Question: Currently, my qml looks like this:
'''
TreeView {
id: tree_view
anchors{
fill: parent
margins: 10
}
model: FileSystemModel
clip: true
delegate: TreeViewDelegate {
contentItem: Text {
anchors.leftMargin: leftMargin
anchors.rightMargin: rightMargin
text: {
if (column === 0)
file_name
else if (column === 1)
inner_files
else
file_size
}
}
}
}
'''
I cant use TableViewColumn because the compiler says that "it's not a type". I have already switched to Qt 6.3 from the 6.2 version because of the same problem with the TreeView component.

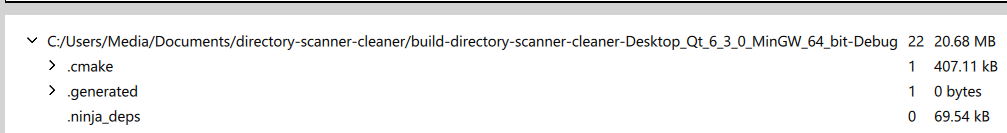
Answer: According to the <URL> headers for TreeViews are not supported by QML.